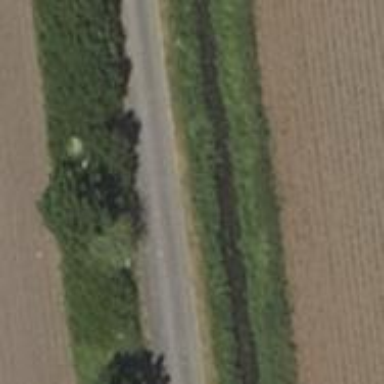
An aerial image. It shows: Passing place on the road.